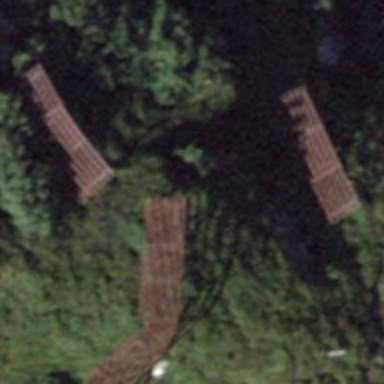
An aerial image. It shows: Structure designed for avalanche protection.